Question: Currently i am trying to run an Xpath to get the number "222,904" from the code in the image below. At the moment i am getting the date added aswell.

Currently i have the below Xpath. This is obviously grabbing everything in the table. I cannot use a long string such as "/html/body/div[6]/div/div[2]/div[2]/" as these pages change dynamically so this Xpath will only work on this one page. Any help would be great i'm braking my head over here. Thanks!
'''
//div[@class='video-details-inside']
'''
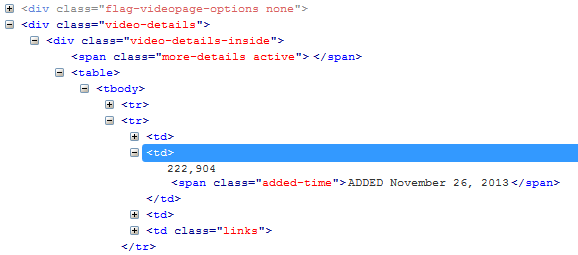
Answer: There are multiple ways to reach the number here.
For instance, get the 'span' with 'class="added-time"' and retrieve the :
'''
//div[@class="video-details-inside"]/table//span[@class="added-time"]/preceding-sibling::text()
'''
Or, just get the 'text()' of the appropriate 'td':
'''
//div[@class="video-details-inside"]/table/tbody/tr[2]/td[2]/text()
'''